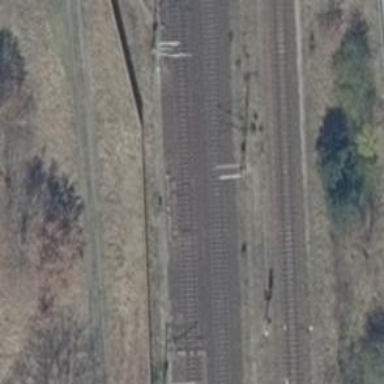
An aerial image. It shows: Railway switch with the turnout on the left side.